Question: I have a JTextpane that I had populated it from DB.
The problem is when I set text, and when it's long, the JTextPane show the text from the end like in the snapshot.
How can I do ?? I tried 'setCursor()' but I seem it isn't the right method.

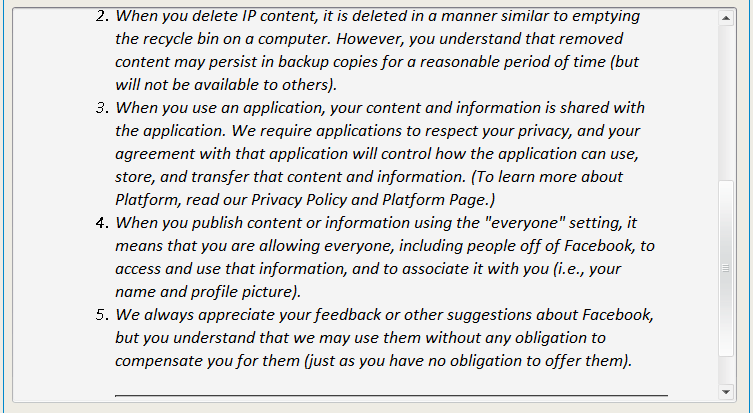
Answer: You can do something like:
'''
JTextPane textPane = new JTextPane();
DefaultCaret caret = (DefaultCaret)textPane.getCaret();
caret.setUpdatePolicy(DefaultCaret.NEVER_UPDATE);
textPane.setText(...);
'''
See <URL> for more info.